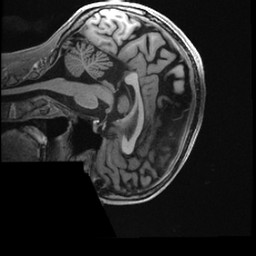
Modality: T1w
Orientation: sagittal
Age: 27
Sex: female